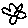
Label: flower